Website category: auto
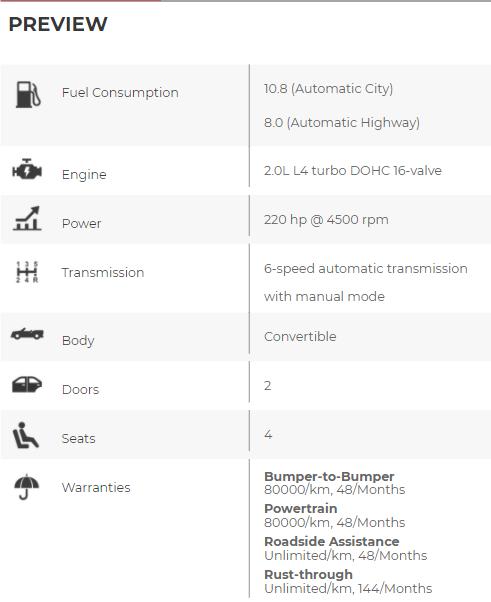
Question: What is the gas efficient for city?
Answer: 10.8 (Automatic City)

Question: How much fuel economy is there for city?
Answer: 10.8 (Automatic City)

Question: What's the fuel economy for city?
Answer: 10.8 (Automatic City)

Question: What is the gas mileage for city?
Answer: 10.8 (Automatic City)

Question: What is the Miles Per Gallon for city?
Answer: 10.8 (Automatic City)

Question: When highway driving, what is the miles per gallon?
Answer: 8.0 (Automatic Highway)

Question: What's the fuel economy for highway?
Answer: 8.0 (Automatic Highway)

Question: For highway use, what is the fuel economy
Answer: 8.0 (Automatic Highway)

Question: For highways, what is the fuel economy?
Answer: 8.0 (Automatic Highway)

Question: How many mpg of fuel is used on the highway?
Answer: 8.0 (Automatic Highway)

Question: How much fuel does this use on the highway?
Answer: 8.0 (Automatic Highway)

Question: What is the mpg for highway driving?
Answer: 8.0 (Automatic Highway)

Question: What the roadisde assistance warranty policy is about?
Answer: Unlimited/km, 48/Months

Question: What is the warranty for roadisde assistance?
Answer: Unlimited/km, 48/Months

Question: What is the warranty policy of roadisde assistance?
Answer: Unlimited/km, 48/Months

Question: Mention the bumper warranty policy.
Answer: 80000/km, 48/Months

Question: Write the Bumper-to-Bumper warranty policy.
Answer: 80000/km, 48/Months

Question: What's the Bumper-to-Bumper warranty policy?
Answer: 80000/km, 48/Months

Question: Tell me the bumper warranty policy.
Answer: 80000/km, 48/Months

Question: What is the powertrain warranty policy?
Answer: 80000/km, 48/Months

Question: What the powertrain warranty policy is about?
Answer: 80000/km, 48/Months

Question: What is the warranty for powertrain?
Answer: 80000/km, 48/Months